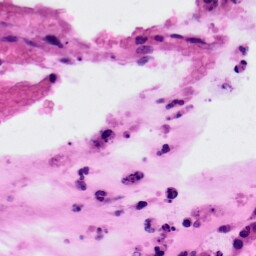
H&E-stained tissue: Colon